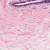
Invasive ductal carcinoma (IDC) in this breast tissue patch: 0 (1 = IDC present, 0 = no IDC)